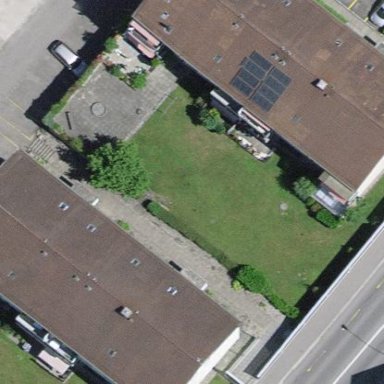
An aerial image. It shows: View of apartment building.